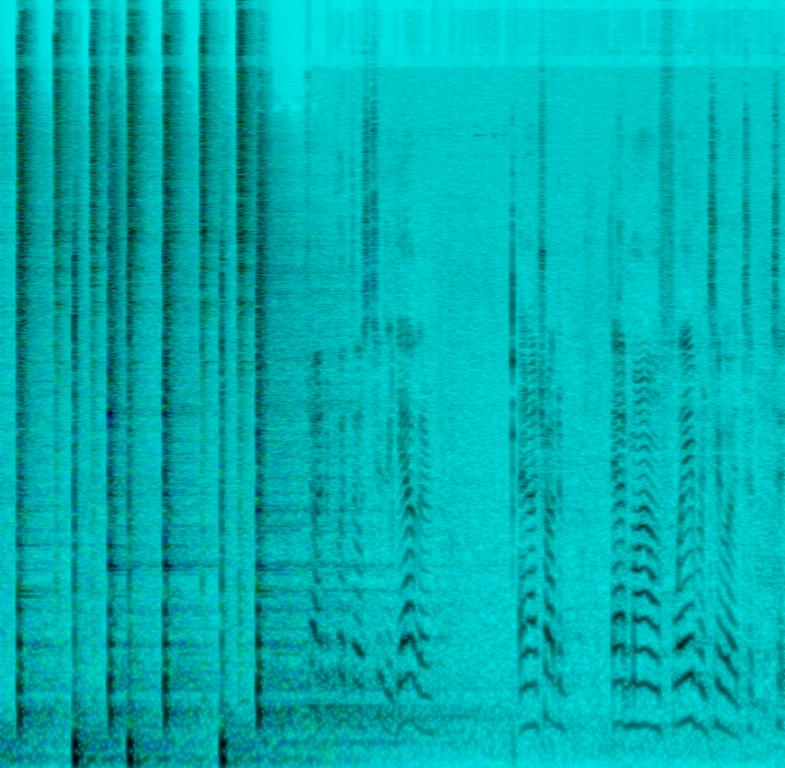
This song features a drum solo. The drum solo has the accents on the cowbell. The tempo of this song is fast. The hi-hat accentuates the counts and is played in eighth note pattern. There are no other instruments in this song. This song can be played in an instructional video.